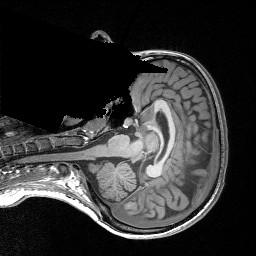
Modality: T1w
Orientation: axial